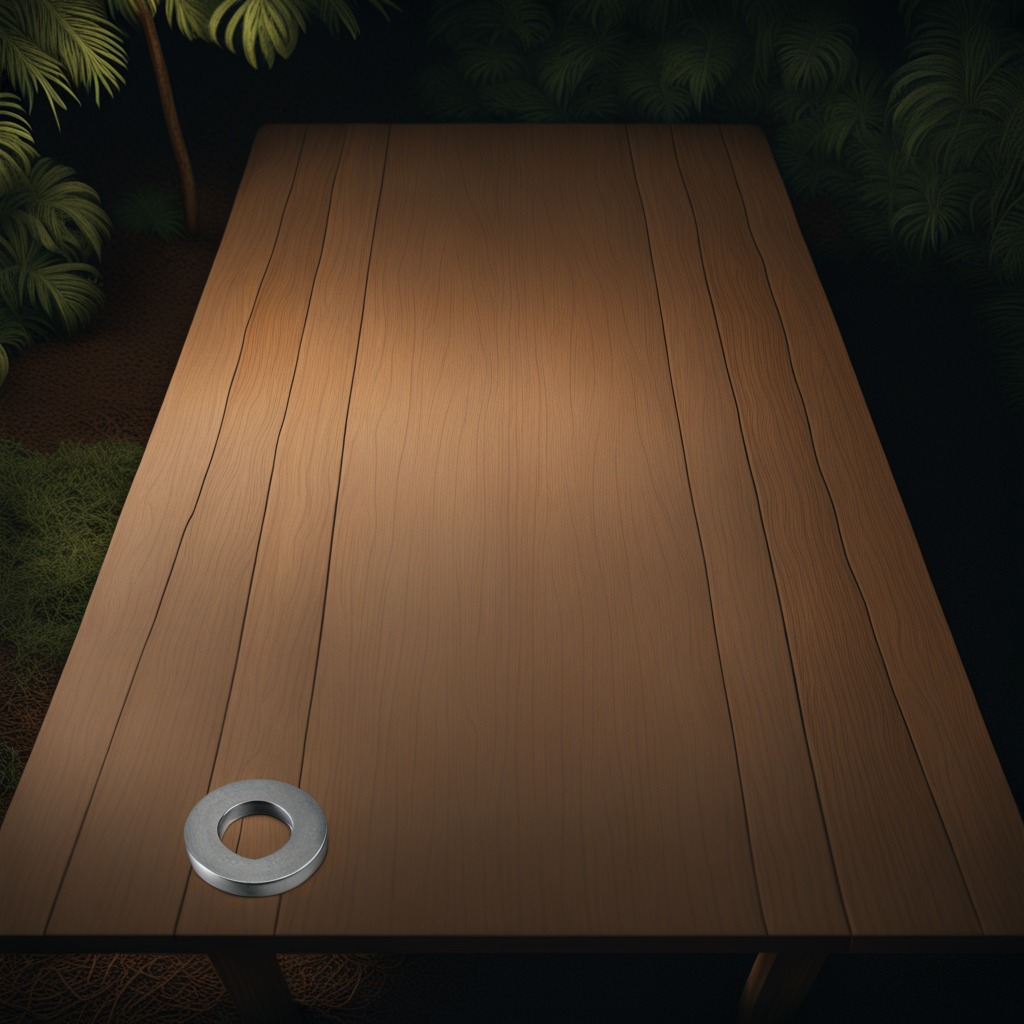
A flat metal washer lying on a wooden table inside a jungle field workshop tent at night soft shadows worn but